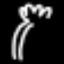
Label: palm tree